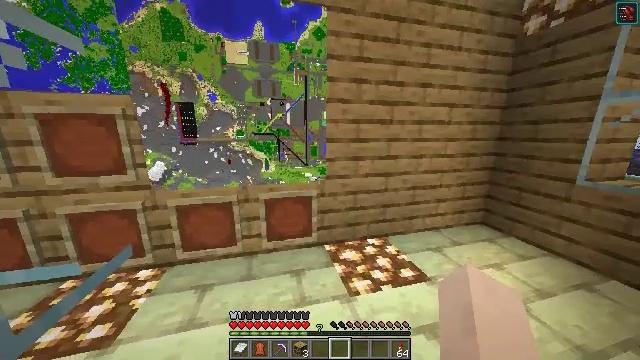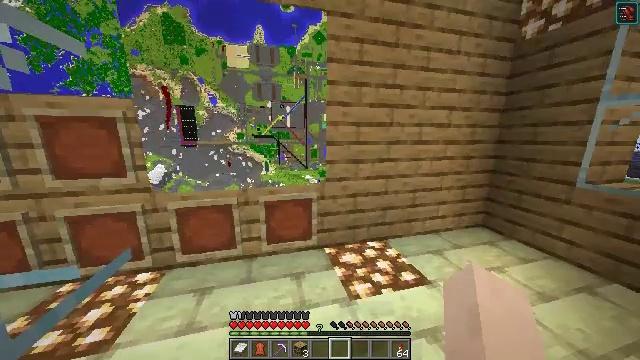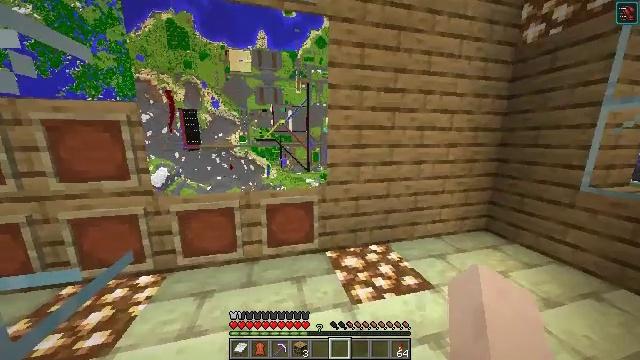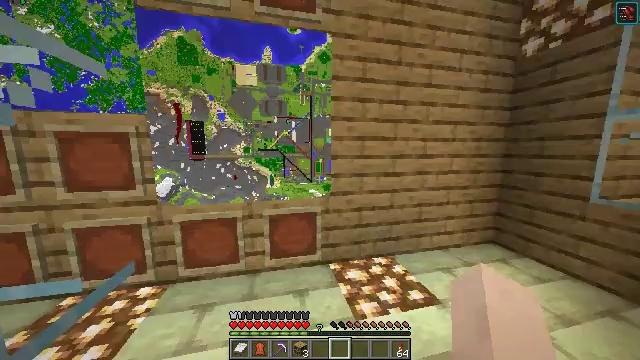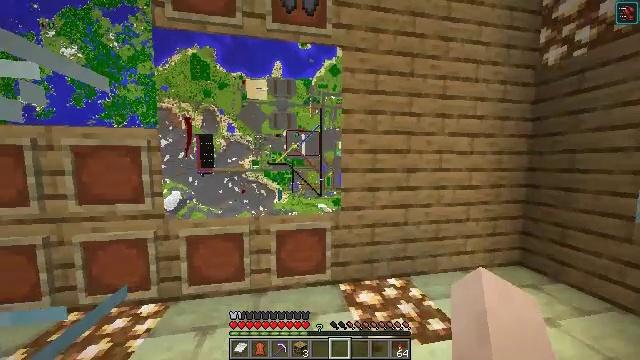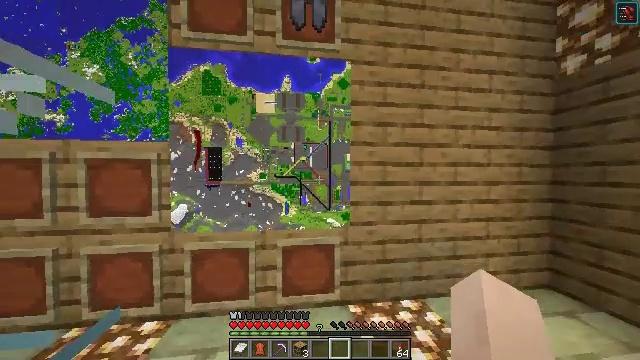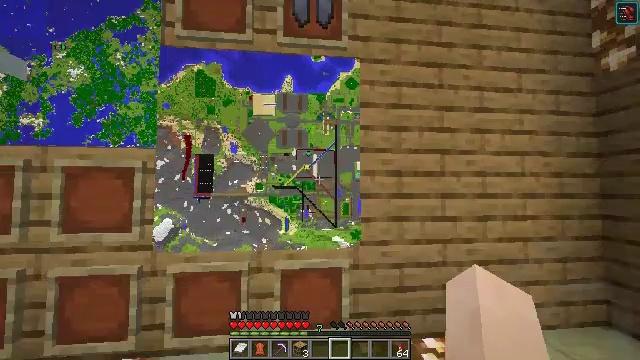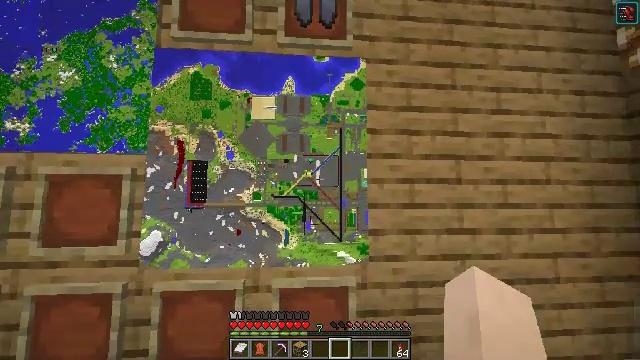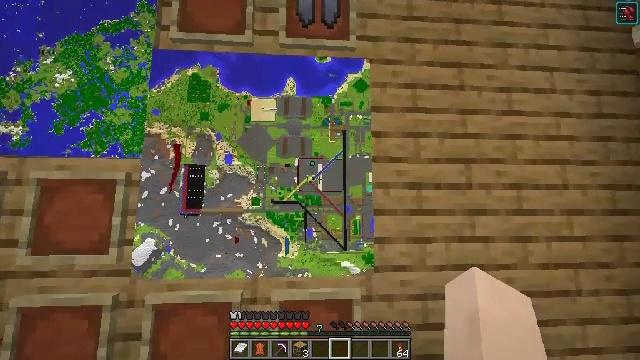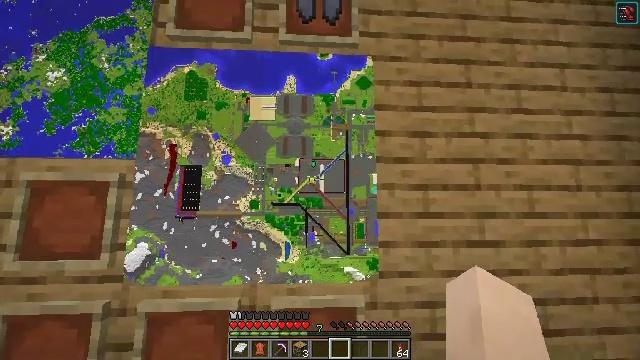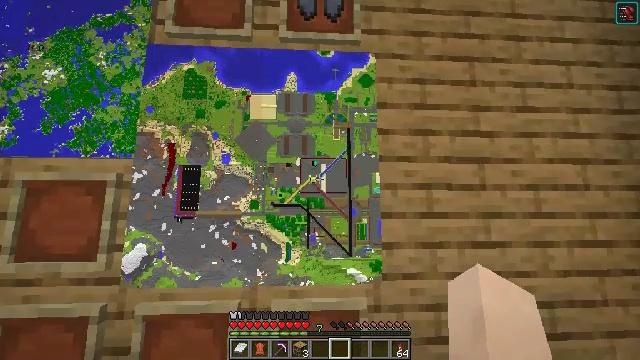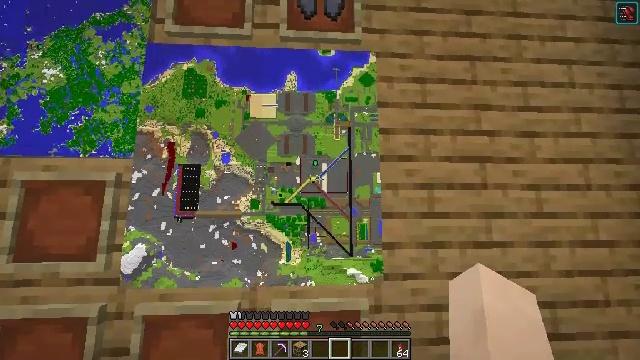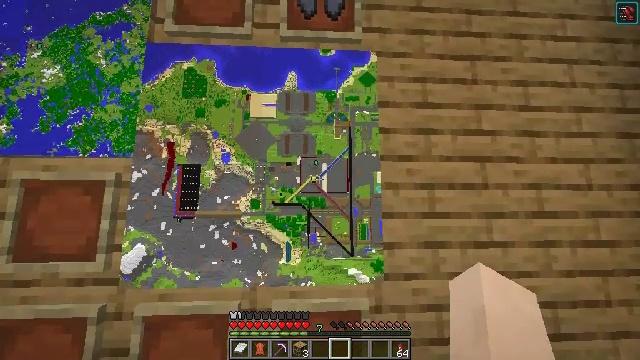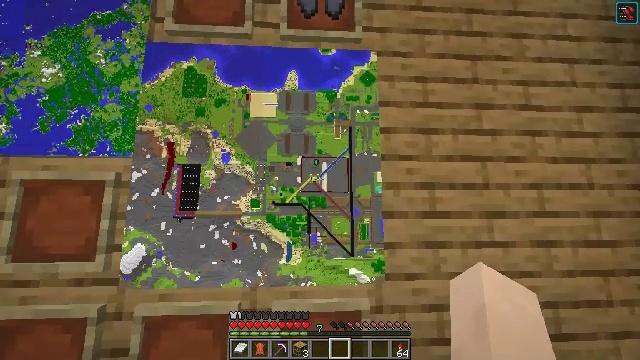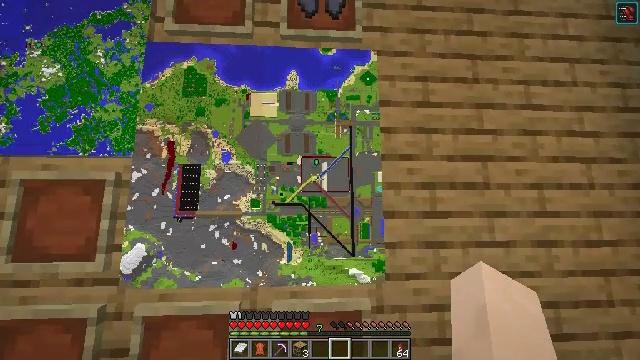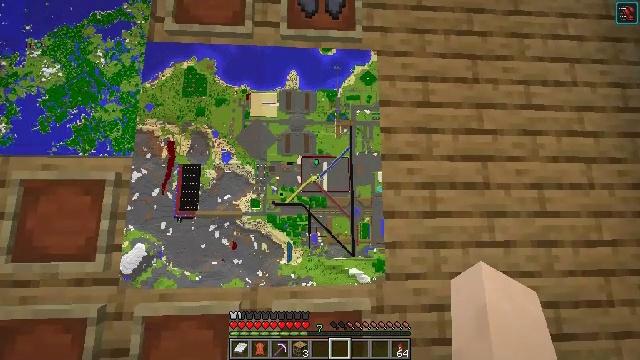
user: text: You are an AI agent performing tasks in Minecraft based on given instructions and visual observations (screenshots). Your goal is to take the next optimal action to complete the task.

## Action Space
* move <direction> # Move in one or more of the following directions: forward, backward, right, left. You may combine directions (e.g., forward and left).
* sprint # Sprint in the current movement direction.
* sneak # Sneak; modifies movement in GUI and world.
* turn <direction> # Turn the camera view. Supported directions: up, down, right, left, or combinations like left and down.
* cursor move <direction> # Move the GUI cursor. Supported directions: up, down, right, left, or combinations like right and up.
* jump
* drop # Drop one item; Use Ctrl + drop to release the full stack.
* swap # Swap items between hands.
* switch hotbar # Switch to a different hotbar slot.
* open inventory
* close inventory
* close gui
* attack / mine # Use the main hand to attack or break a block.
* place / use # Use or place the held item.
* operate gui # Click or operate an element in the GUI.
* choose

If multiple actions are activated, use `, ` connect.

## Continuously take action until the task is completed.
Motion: motion action
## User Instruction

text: Open the crafting table and craft a compass with iron and redstone.
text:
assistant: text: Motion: no_op
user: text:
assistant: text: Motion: no_op
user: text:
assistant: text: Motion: turn up
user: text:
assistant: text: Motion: move forward, turn left and up
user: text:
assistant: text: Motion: move forward, turn left and up
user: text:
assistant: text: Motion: move forward, turn left and up
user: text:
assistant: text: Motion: turn left and up
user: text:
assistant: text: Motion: turn up
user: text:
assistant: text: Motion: no_op
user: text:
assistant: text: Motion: no_op
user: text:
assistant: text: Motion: no_op
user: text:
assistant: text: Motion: no_op
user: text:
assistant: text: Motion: no_op
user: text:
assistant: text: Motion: no_op
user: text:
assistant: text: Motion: no_op
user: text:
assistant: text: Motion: no_op
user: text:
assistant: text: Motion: no_op
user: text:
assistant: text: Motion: no_op
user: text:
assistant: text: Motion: no_op
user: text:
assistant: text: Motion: no_op
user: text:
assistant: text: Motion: no_op
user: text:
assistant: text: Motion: no_op
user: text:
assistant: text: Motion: no_op
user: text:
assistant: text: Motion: no_op
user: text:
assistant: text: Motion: no_op
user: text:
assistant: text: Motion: no_op
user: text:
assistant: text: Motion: no_op
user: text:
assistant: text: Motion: no_op
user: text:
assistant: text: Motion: no_op
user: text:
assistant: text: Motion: no_op